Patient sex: M
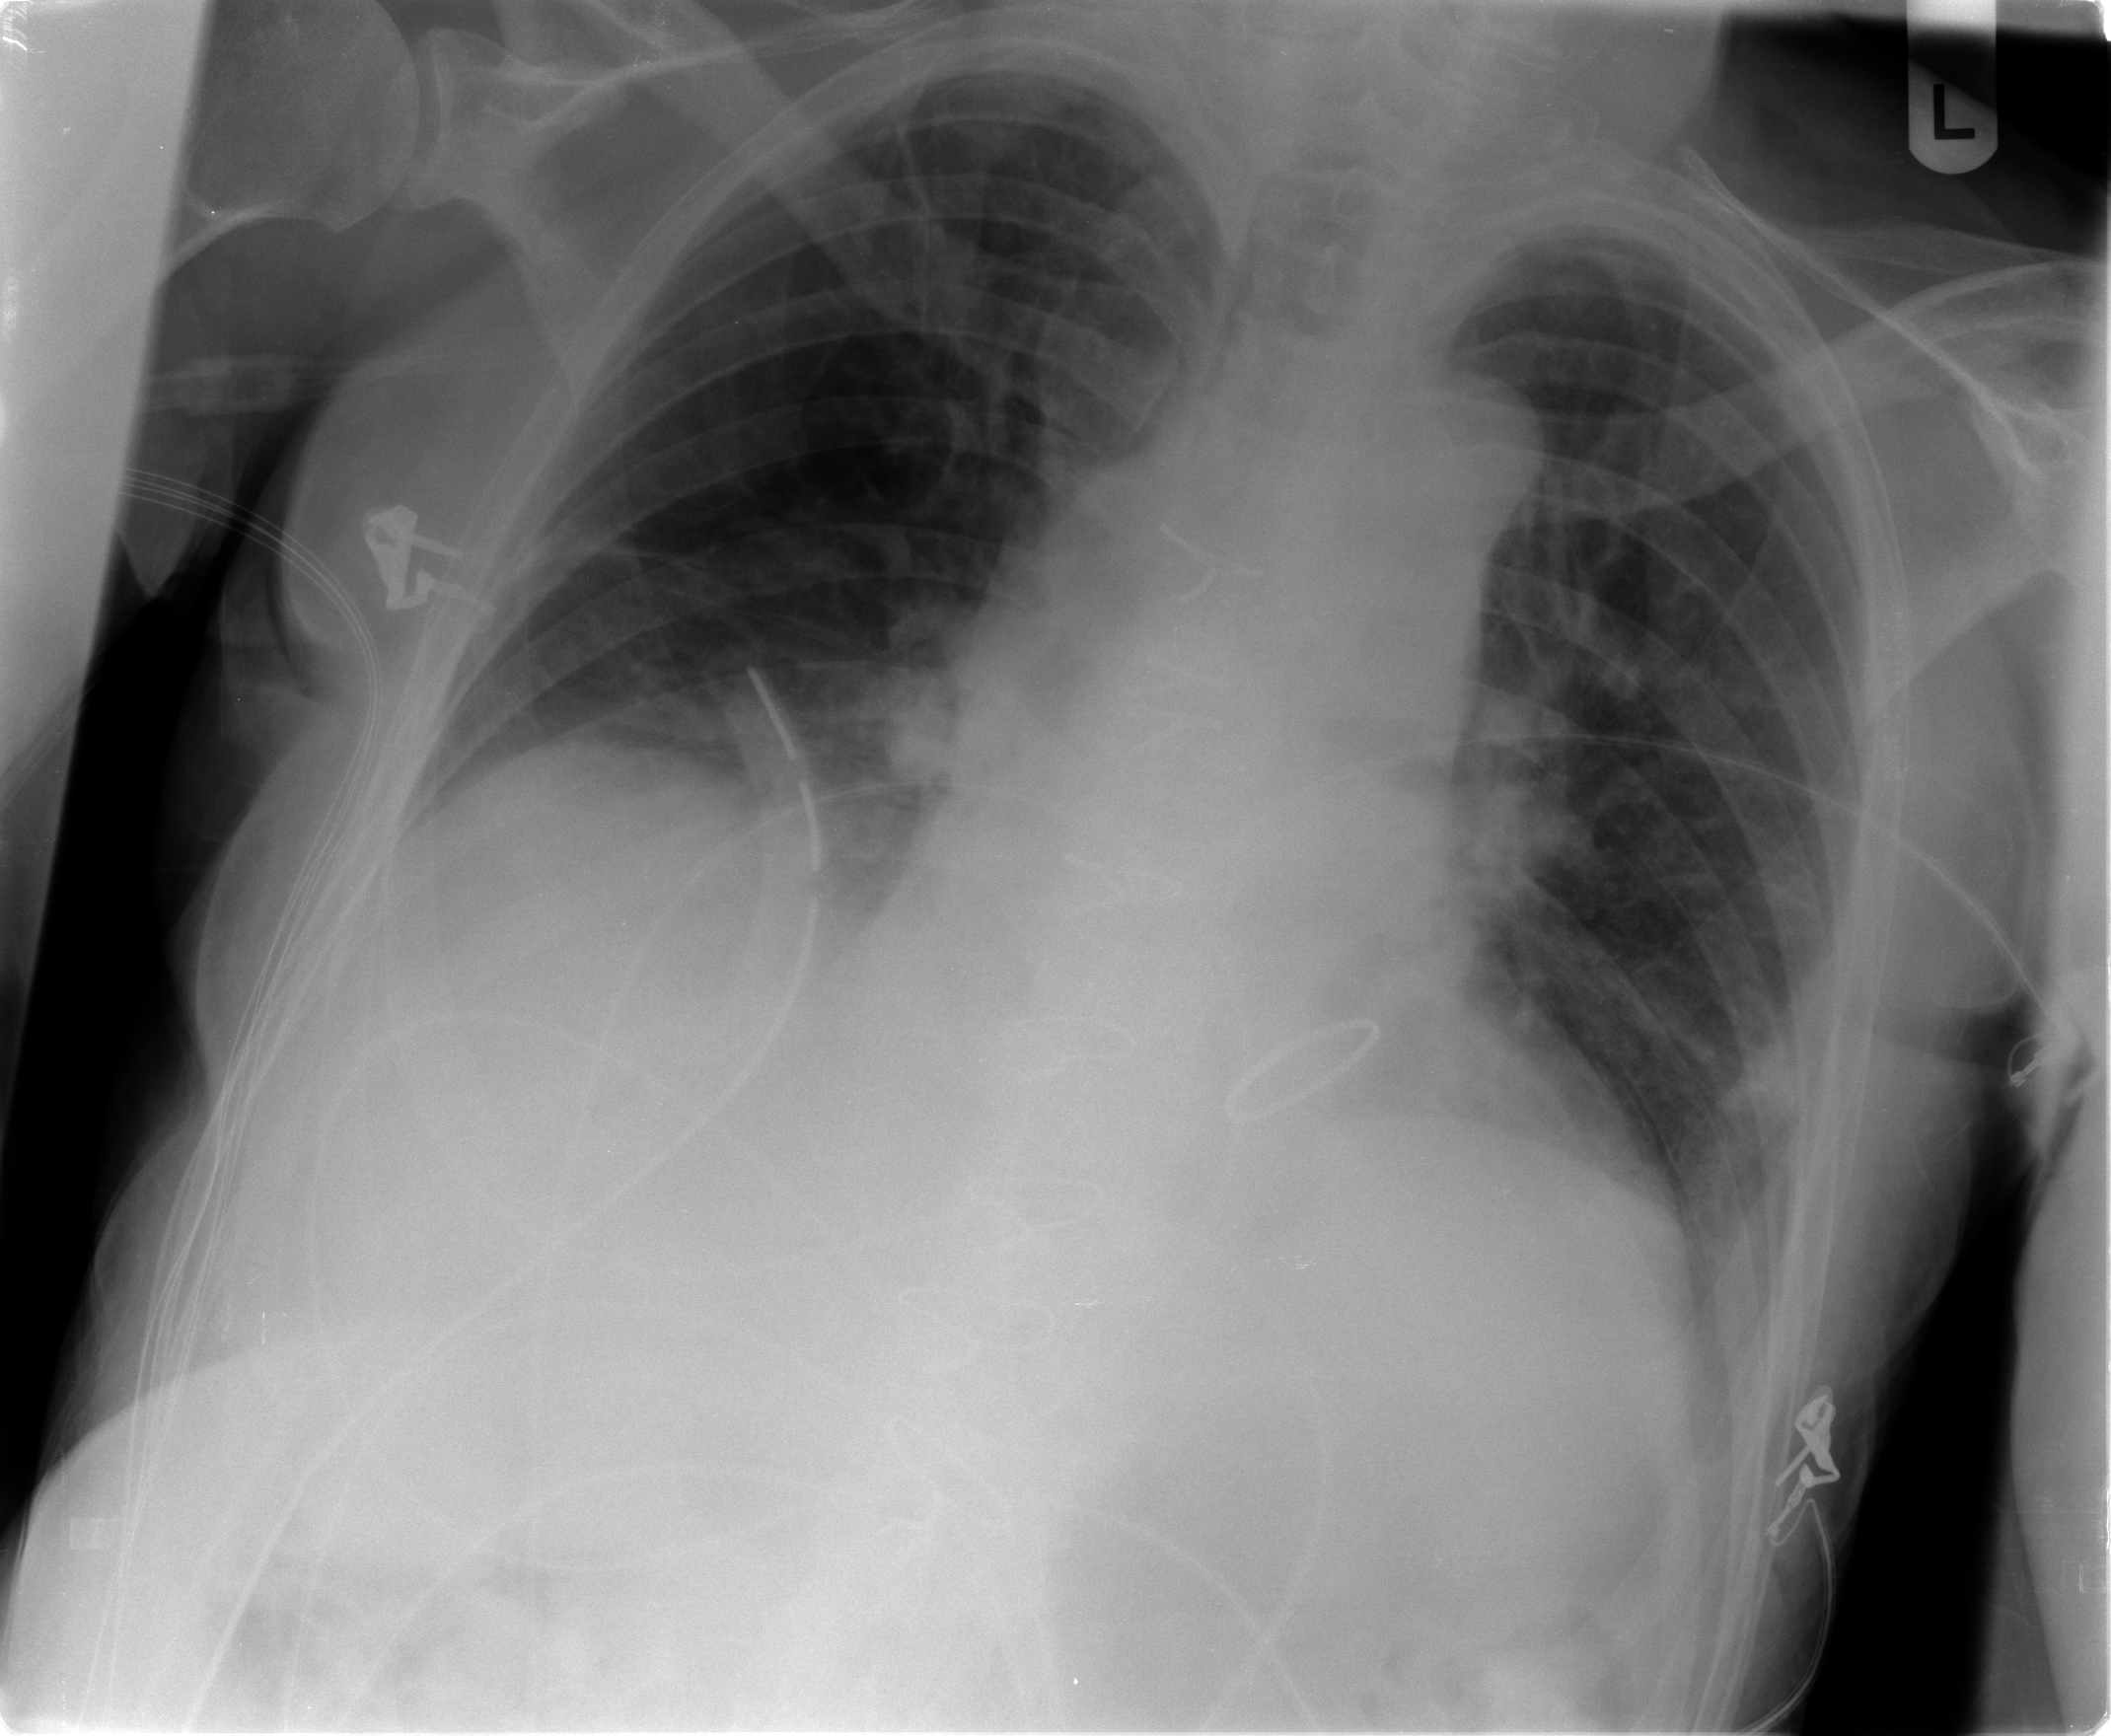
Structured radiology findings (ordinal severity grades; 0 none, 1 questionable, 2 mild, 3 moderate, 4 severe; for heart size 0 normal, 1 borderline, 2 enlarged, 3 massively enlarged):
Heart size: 2
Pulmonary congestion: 0
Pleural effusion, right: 0
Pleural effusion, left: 0
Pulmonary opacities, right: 0
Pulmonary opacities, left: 0
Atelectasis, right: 2
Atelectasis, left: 2